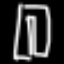
Label: pants